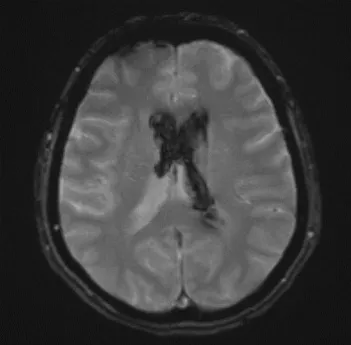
MRI brain [fast low angle shot (FLASH) sequence] demonstrated intraventricular hemorrhage; no causative underlying vascular lesion was identified.
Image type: radiology (mri)